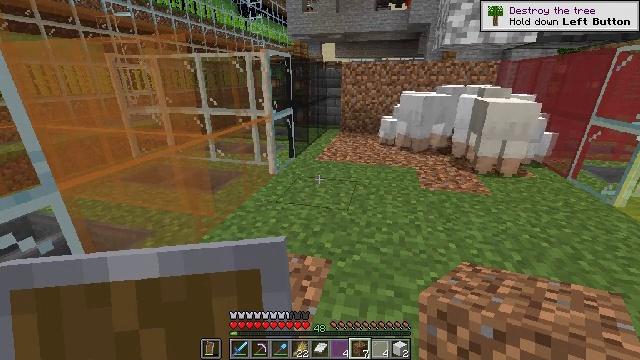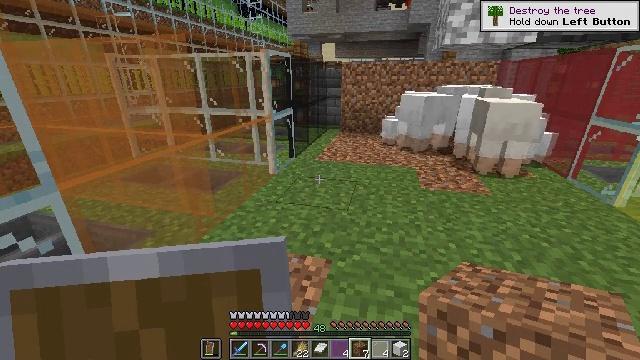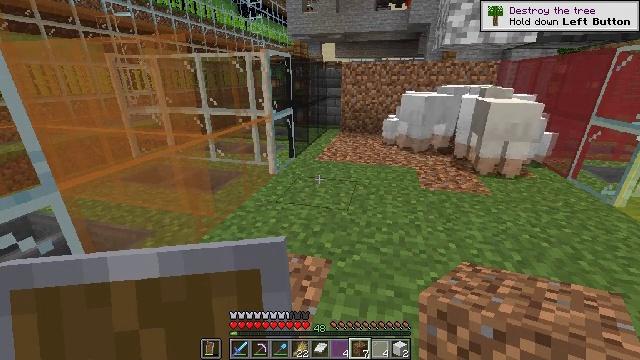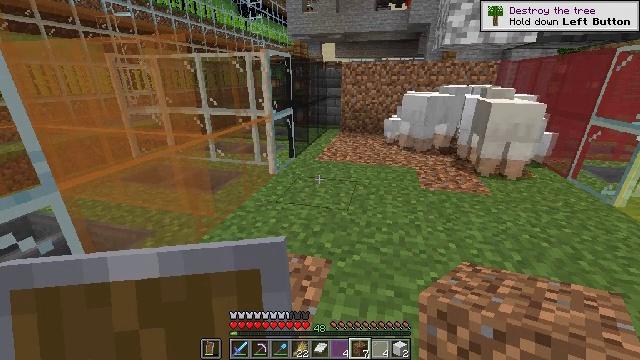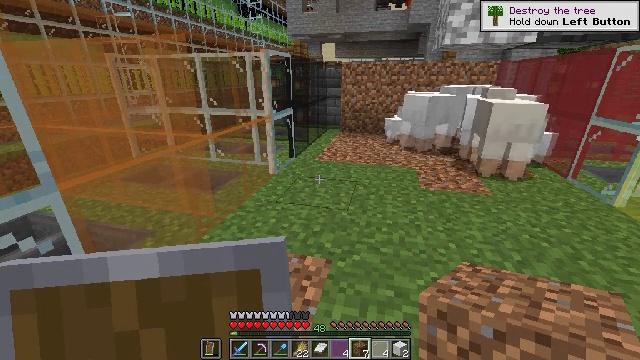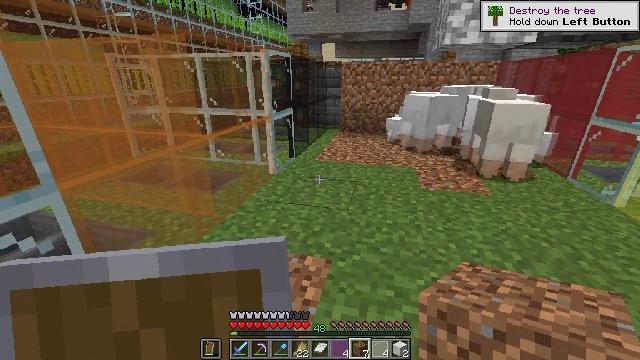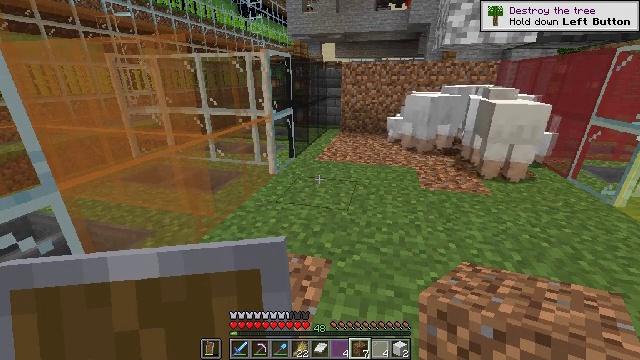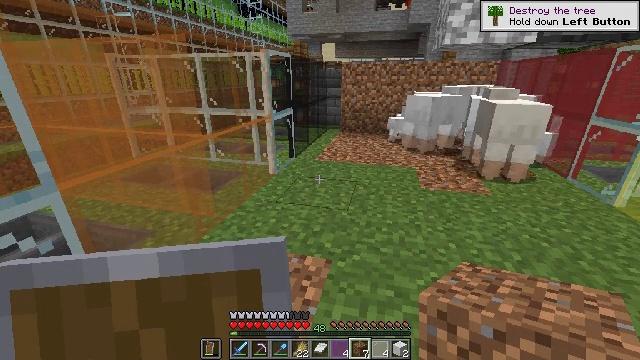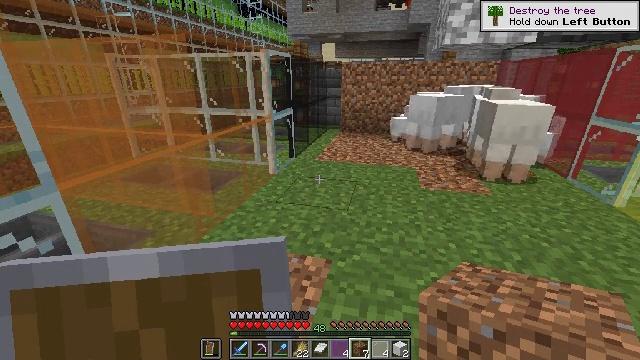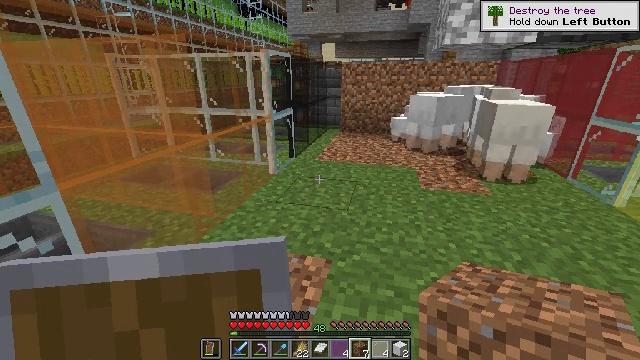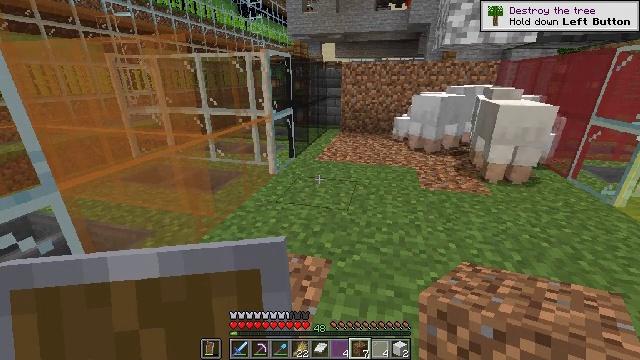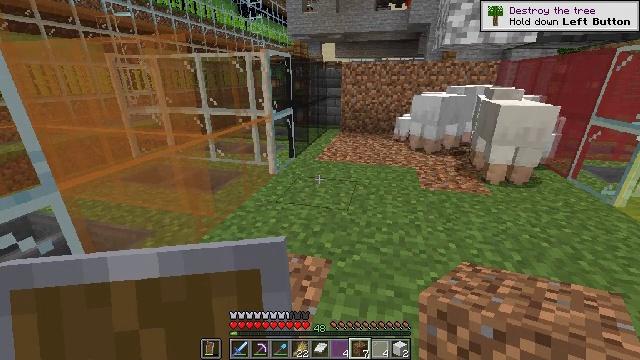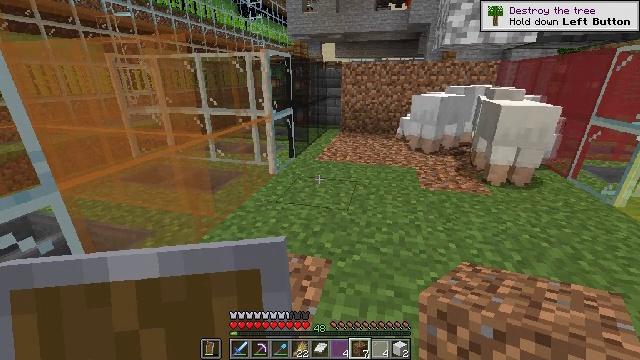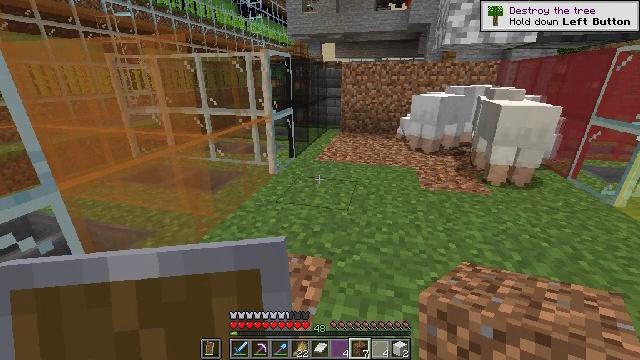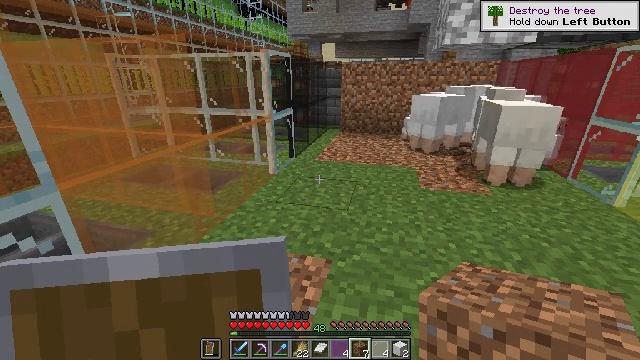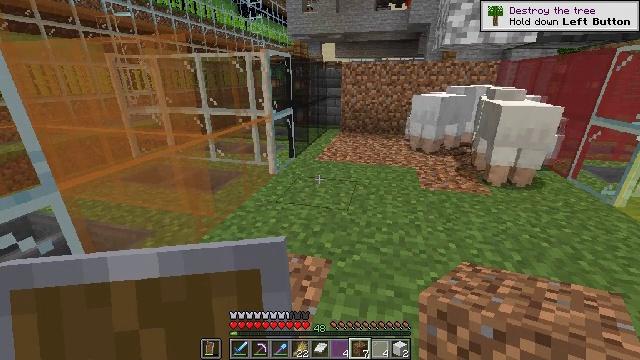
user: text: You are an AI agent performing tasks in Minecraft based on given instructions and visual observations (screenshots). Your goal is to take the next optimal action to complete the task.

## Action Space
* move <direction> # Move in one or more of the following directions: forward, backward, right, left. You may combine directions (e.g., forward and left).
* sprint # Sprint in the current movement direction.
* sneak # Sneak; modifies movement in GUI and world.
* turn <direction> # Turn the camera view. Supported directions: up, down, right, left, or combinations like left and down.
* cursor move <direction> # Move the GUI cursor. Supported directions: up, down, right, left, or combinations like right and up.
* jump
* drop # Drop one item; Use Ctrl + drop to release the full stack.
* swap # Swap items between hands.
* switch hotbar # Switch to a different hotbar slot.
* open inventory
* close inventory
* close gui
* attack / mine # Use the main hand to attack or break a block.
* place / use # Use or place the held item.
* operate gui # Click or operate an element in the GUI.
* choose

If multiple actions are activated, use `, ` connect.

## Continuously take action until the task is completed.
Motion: motion action
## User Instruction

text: Attack the orange stained glass pane to collect it.
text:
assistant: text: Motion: no_op
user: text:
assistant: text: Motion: no_op
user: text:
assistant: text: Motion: no_op
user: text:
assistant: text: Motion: no_op
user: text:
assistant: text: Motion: no_op
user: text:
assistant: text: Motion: no_op
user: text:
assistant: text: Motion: no_op
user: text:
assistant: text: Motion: no_op
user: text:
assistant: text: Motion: no_op
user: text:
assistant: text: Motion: no_op
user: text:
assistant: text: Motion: no_op
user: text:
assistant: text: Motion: no_op
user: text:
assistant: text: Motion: no_op
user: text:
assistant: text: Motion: no_op
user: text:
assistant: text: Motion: no_op
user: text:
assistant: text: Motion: no_op
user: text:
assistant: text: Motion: no_op
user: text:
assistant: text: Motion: no_op
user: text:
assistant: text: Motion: no_op
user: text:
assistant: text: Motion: no_op
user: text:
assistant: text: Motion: no_op
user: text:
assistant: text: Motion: no_op
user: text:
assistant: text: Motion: no_op
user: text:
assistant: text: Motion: no_op
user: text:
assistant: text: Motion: no_op
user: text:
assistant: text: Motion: no_op
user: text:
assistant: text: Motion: no_op
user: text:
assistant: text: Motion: no_op
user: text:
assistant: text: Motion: no_op
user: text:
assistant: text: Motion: no_op